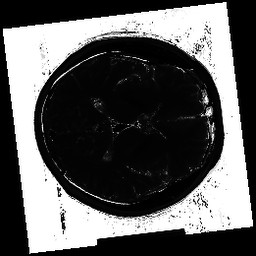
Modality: T2map
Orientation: axial
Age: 30
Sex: male
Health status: ill